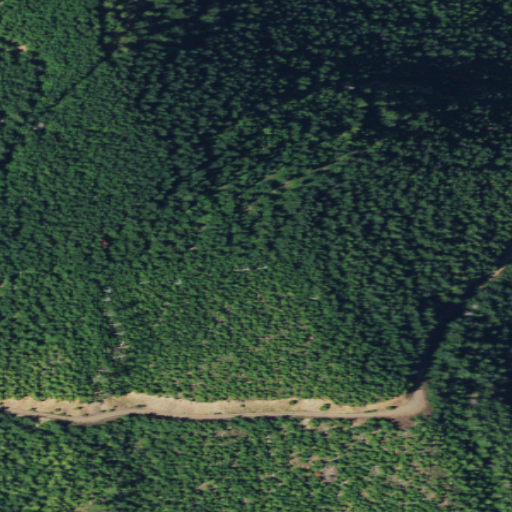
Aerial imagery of mountain in Washington named Buck Mountain containing evergreen forest, low intensity development, open development, shrub, grassland, and deciduous forest